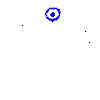
Particle: pion